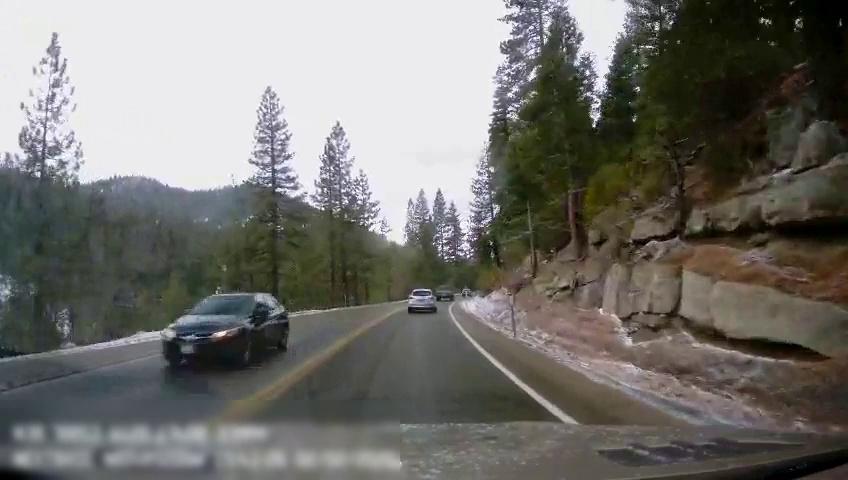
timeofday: Day
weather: Cloudy
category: Drivable Space
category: Vehicles | Car
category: Vehicles | Truck
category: Vehicles | Car
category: Vehicles | Car
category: Lanes | Current Lane
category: Lanes | Current Lane
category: Lanes | Opposite Lane
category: Lanes | Opposite Lane